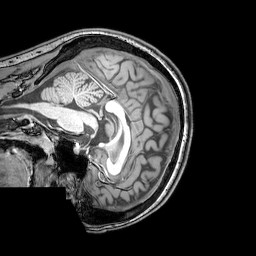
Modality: T1w
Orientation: sagittal
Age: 20
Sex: female
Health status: healthy
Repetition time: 0.081 s
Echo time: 0.037 s